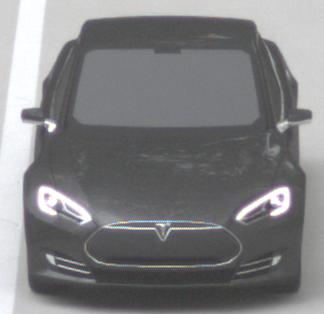
Make: Tesla
Model: Model S 60
Detailed model: Model S
Model produced from: 2013/10
Model produced until: 2014/10
Doors: 5
Color: gray
Road condition: dry road
Daytime: morning or afternoon
Contrast: low contrast